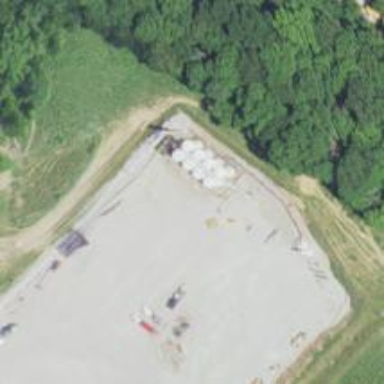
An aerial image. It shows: Storage tank that is man-made.